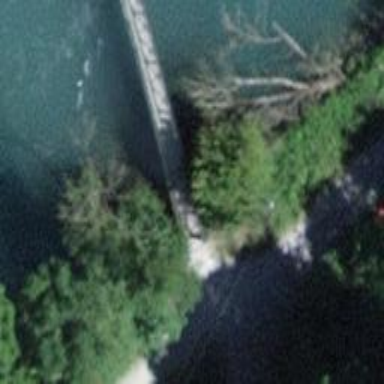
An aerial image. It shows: Path on bridge with grade2 tracktype.